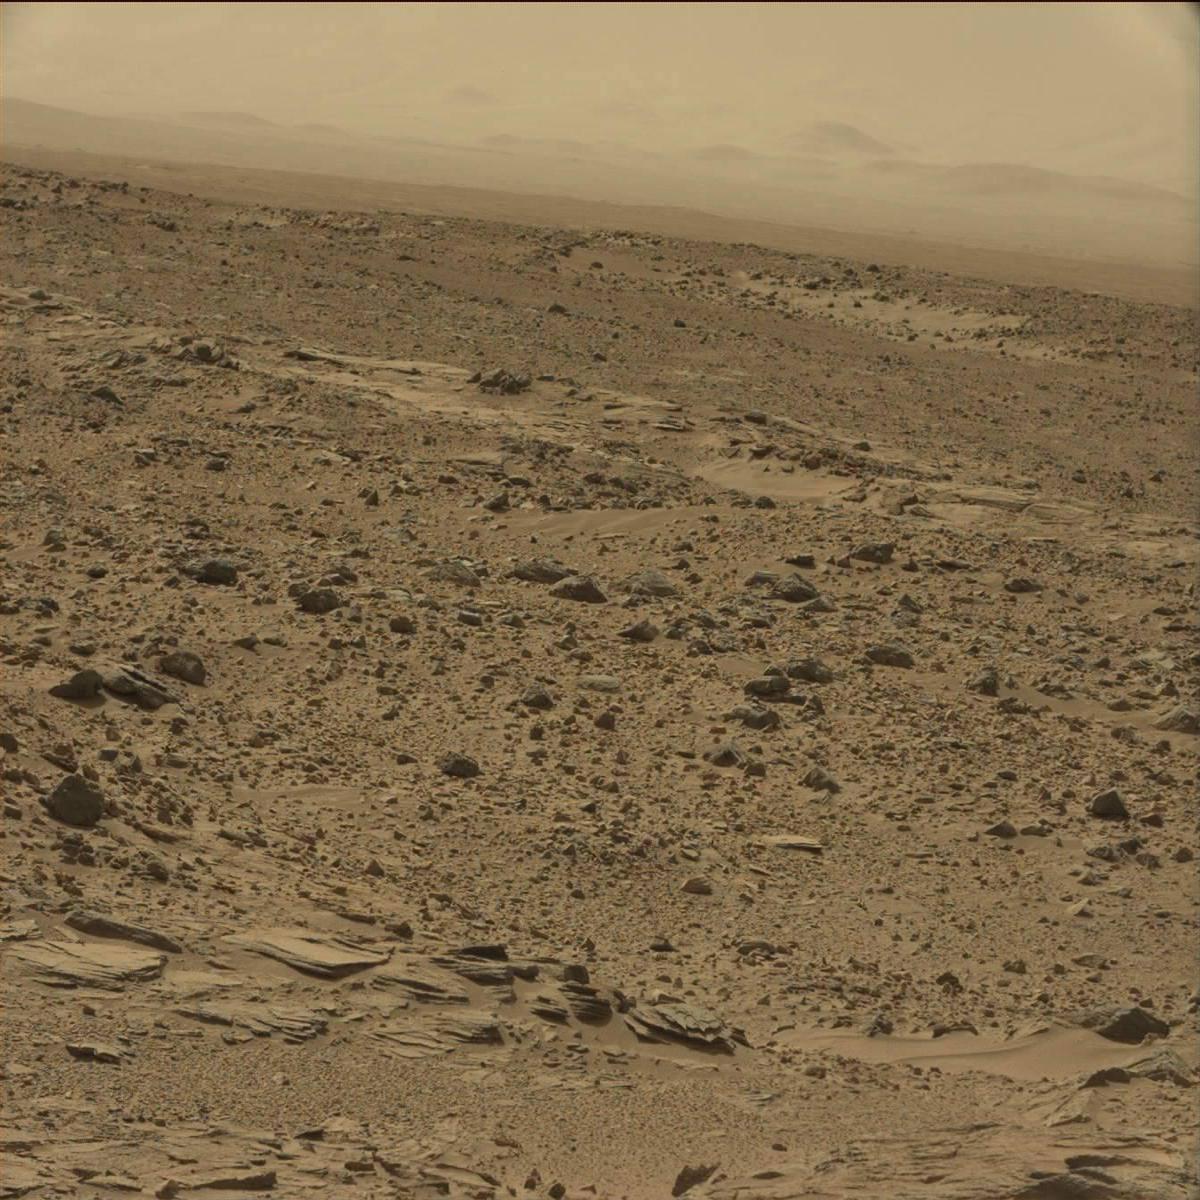
Terrain classes present: Bedrock, Ridge, Sand / Soil